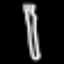
Label: fork